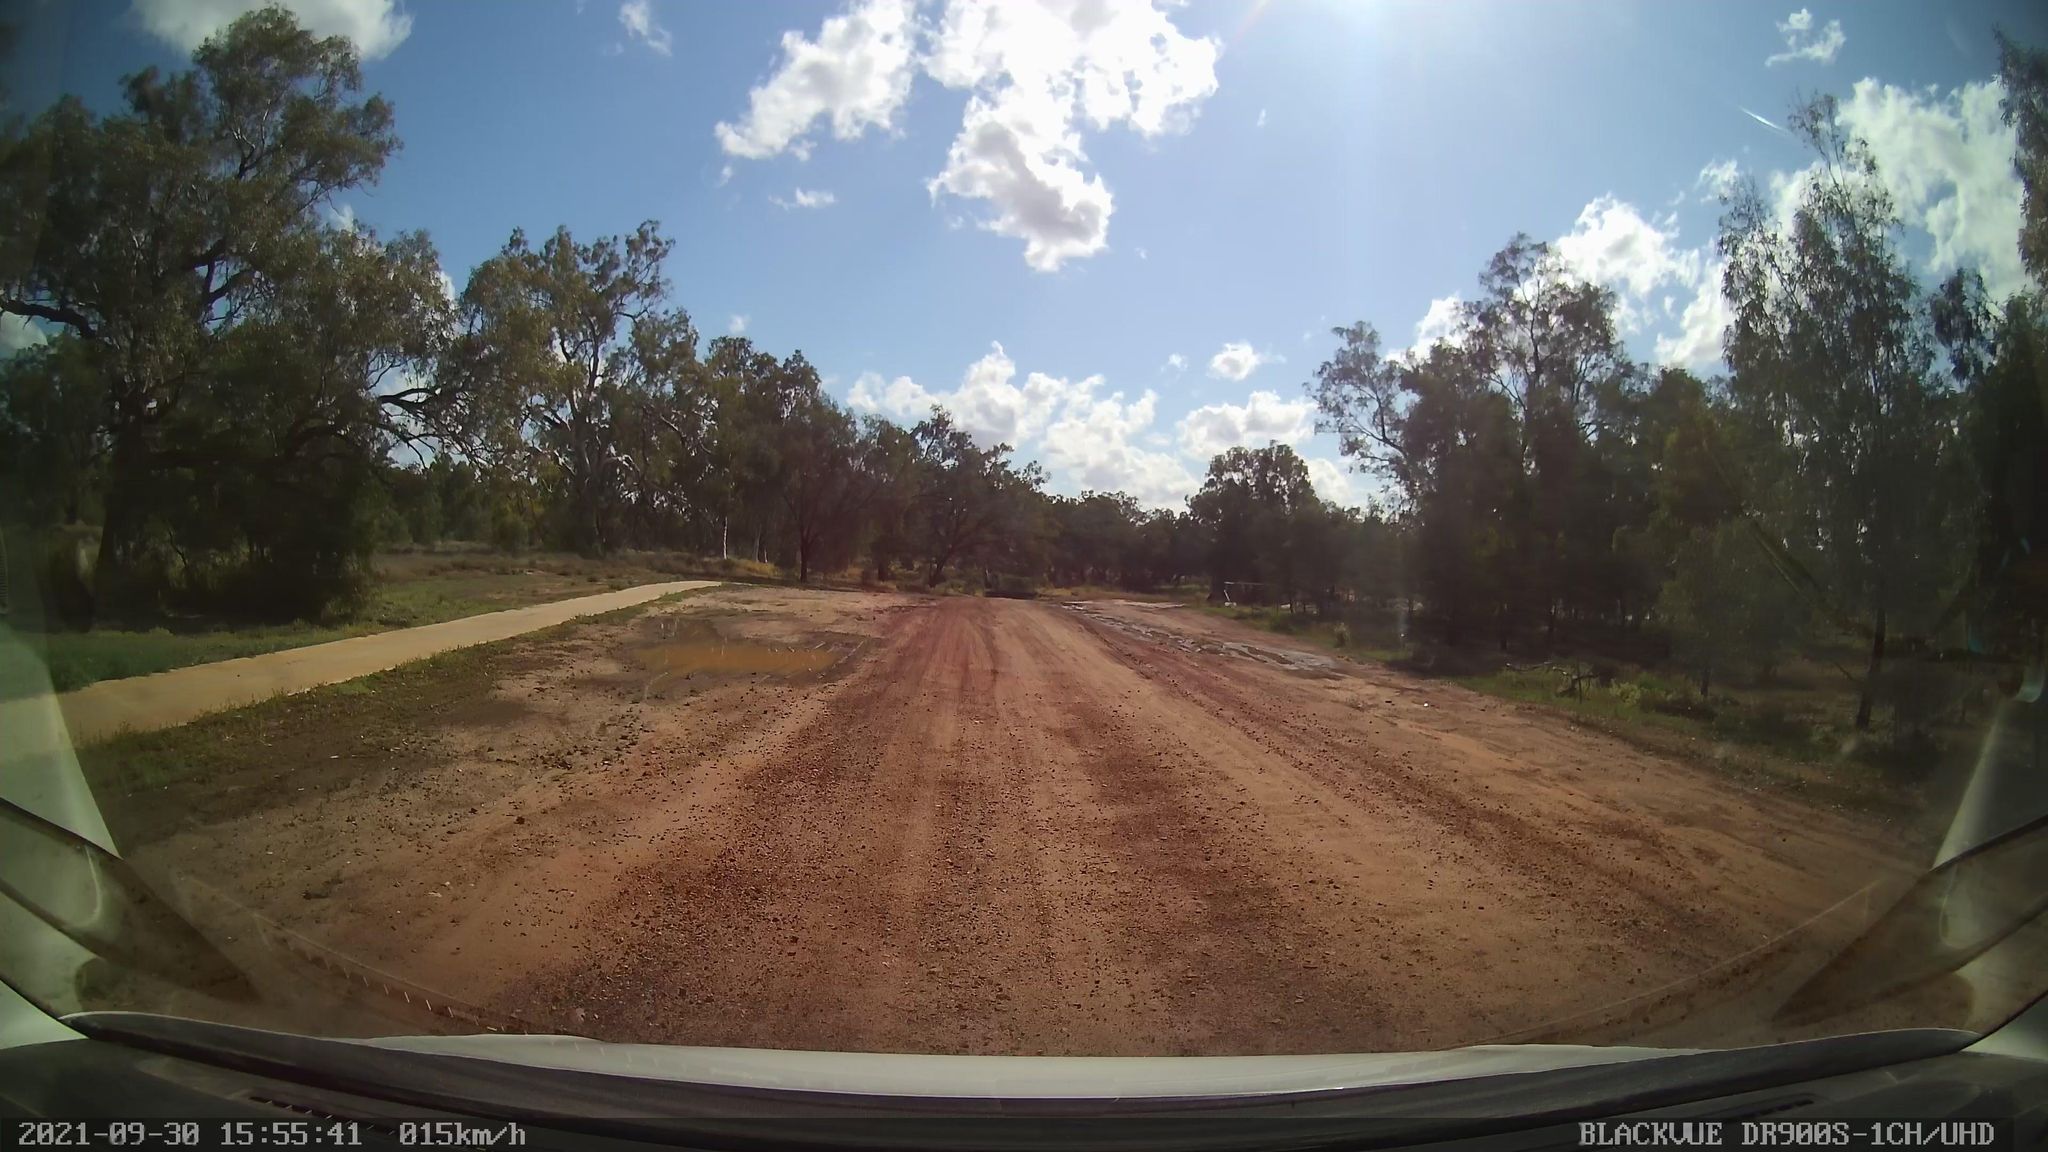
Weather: clear
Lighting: day
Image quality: slightly poor
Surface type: driving surface
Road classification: track, residential
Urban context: low density rural
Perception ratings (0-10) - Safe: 0.4, Lively: 4.55, Beautiful: 6.58, Boring: 6.43, Depressing: 3.11, Wealthy: 3.69